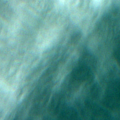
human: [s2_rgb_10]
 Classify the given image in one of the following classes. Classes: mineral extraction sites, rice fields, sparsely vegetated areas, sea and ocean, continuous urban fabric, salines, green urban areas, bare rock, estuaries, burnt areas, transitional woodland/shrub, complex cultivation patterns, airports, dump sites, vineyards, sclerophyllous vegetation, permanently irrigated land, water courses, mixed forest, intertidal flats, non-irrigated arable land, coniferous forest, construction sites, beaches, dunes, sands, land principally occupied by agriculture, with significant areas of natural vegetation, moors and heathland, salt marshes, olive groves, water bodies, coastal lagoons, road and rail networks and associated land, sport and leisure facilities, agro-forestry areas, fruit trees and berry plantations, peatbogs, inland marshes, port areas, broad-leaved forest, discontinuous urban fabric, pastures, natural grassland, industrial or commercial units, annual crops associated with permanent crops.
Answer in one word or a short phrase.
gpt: sea and ocean